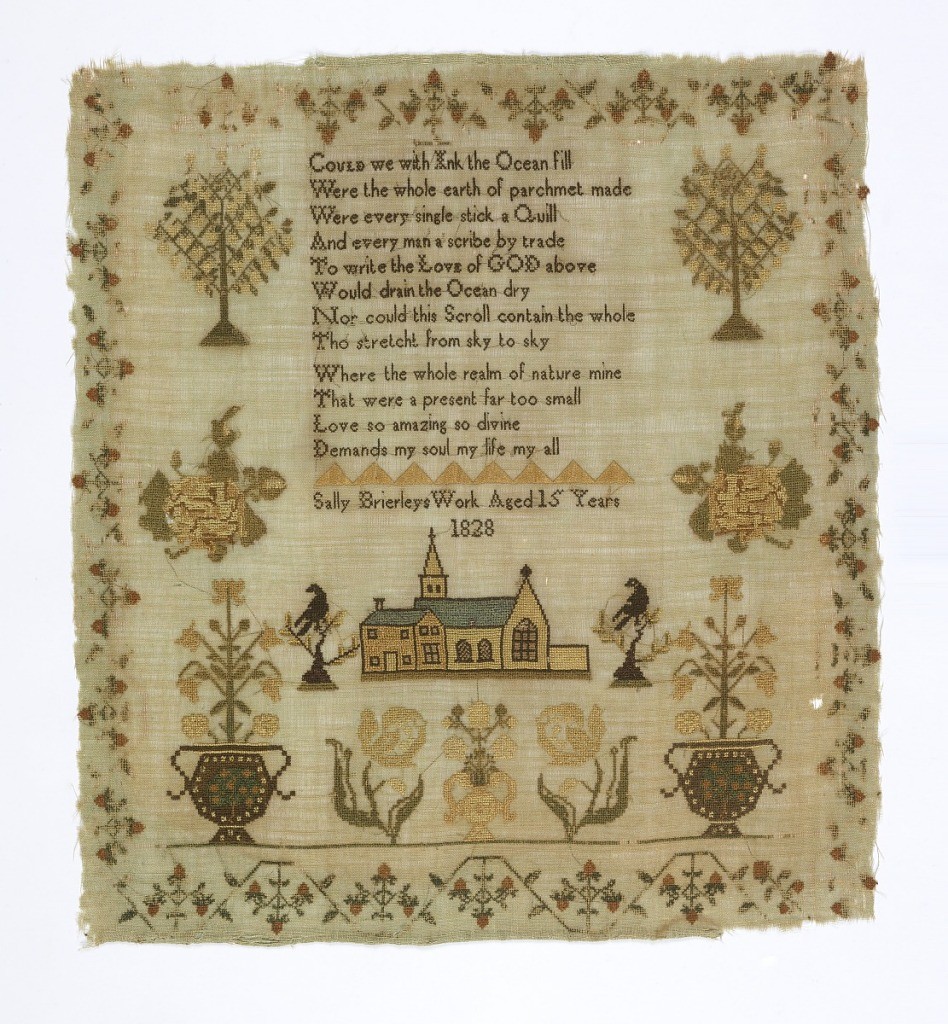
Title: Sampler
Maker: Sally Brierley, American
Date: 1828
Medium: silk embroidery on linen foundation Technique: embroidered in cross and counted satin stitches on plain weave foundation
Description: A verse and inscription with a church below are flanked by motifs symmetrically arranged: fruit trees, roses, urns with flowering plants. Surrounded on four sides with a delicate strawberry vine border.
The verse reads:
Could we with Ink the Ocean fill
Were the whole earth of parchment made
Were every single stick a Quill
And every man a scribe by trade
To write the Love of GOD above
Would drain the Ocean dry
Nor could this Scroll contain the whole
Tho stretcht from sky to sky
Where the whole realm of nature mine
That were a present far too small
Love so amazing so divine
Demands my sould my life my all